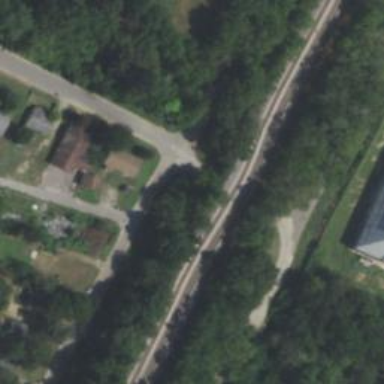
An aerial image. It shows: Railway siding for service.